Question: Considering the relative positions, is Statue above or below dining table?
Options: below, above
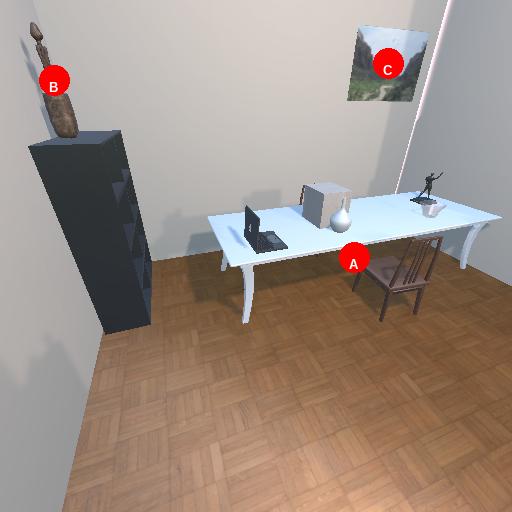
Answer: below